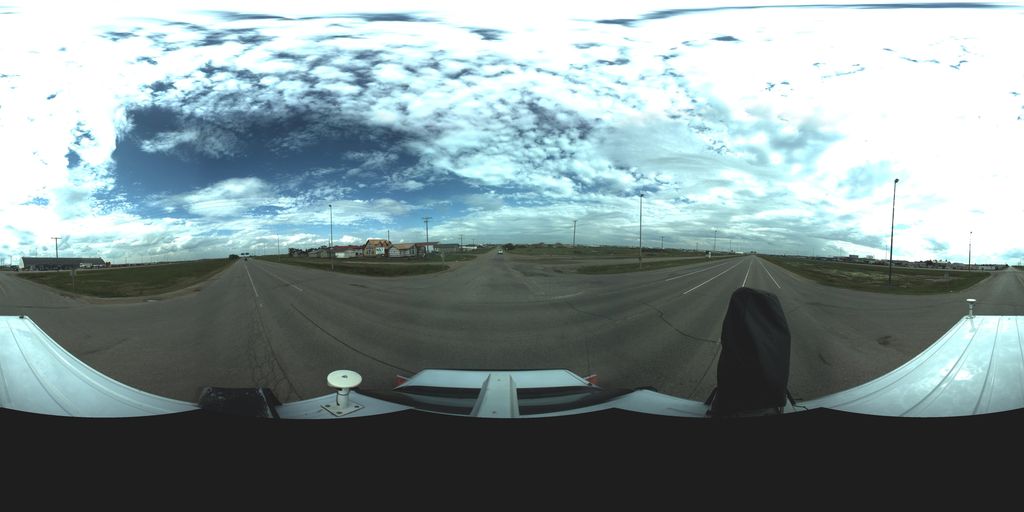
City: saskatoon